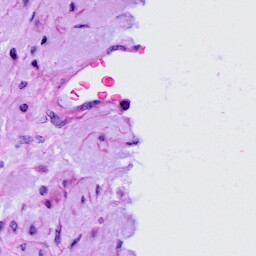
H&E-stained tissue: Cervix